Question: i'm try to send some simple email to for example test@blabla.com
First of all, I've already tried it in my Localhost, and it worked, the problem was when i uploaded it to my Server
the Server i'm using is windows server 2012 R2, with IIS 7 (not really sure with the version but i believe it's 7 and above)
hosted successfully with no problem, just the send email method don't work...
I've already add SMTP feature, set the SMTP E-MAIL(Yes, there are no SMTP Virtual server in IIS 7 and above)
'''
public ActionResult SendTestEmail()
{
var test_address = "test@blabla.com";
try
{
// Initialize WebMail helper
WebMail.SmtpServer = "localhost";
WebMail.SmtpPort = 25; // Or the port you've been told to use
WebMail.EnableSsl = false;
WebMail.UserName = "";
WebMail.Password = "";
WebMail.From = "admin@testserver.com"; // random email
WebMail.Send(to: test_address,
subject: "Test email message",
body: "This is a debug email message"
);
}
catch (Exception ex)
{
ViewBag.errorMessage = ex.Message; // catch error
}
return View();
}
'''
here is my SMTP E-mail settings:

the error message are: Mailbox unavailable. The server response was: 5.7.1 Unable to relay for test@blabla.com (this happens when i leave the E-mail address textbox empty, this also happens when i've entering any email format such as sample@email.com / my primary e-mail)
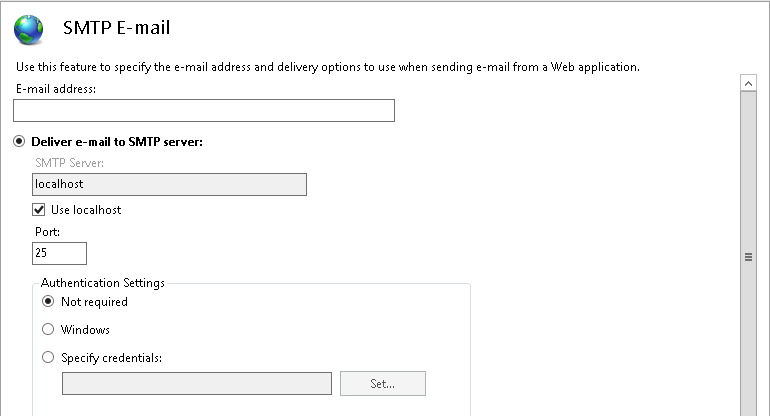
Answer: You need to set your smtp settings to a real smtp server....
<URL> if you don't have access to your own...
Here's a nice bit of code for you... <URL>
'''
public class MailModel
{
public string From { get; set; }
public string To { get; set; }
public string Subject { get; set; }
public string Body { get; set; }
}
'''
- Notice where the smtp settings are stated
'''
using System;
using System.Collections.Generic;
using System.Linq;
using System.Net.Mail;
using System.Web;
using System.Web.Mvc;
namespace SendMail.Controllers
{
public class SendMailerController : Controller
{
// GET: /SendMailer/
public ActionResult Index()
{
return View();
}
[HttpPost]
public ViewResult Index(SendMail.Models.MailModel _objModelMail)
{
if (ModelState.IsValid)
{
MailMessage mail = new MailMessage();
mail.To.Add(_objModelMail.To);
mail.From = new MailAddress(_objModelMail.From);
mail.Subject = _objModelMail.Subject;
string Body = _objModelMail.Body;
mail.Body = Body;
mail.IsBodyHtml = true;
SmtpClient smtp = new SmtpClient();
smtp.Host = "smtp.gmail.com";
smtp.Port = 587;
smtp.UseDefaultCredentials = false;
smtp.Credentials = new System.Net.NetworkCredential
("username", "password");// Enter senders User name and password
smtp.EnableSsl = false;
smtp.Send(mail);
return View("Index", _objModelMail);
}
else
{
return View();
}
}
}
}
'''
'''
@model SendMail.Models.MailModel
@{
ViewBag.Title = "Index";
}
<h2>Index</h2>
<fieldset>
<legend>Send Email</legend>
@using (Html.BeginForm())
{
@Html.ValidationSummary()
<p>From: </p>
<p>@Html.TextBoxFor(m=>m.From)</p>
<p>To: </p>
<p>@Html.TextBoxFor(m=>m.To)</p>
<p>Subject: </p>
<p>@Html.TextBoxFor(m=>m.Subject)</p>
<p>Body: </p>
<p>@Html.TextAreaFor(m=>m.Body)</p>
<input type ="submit" value ="Send" />
}
</fieldset>
'''
<URL>
1. start->administrative tools->server manager, go to features, select "add features", tick "smtp server" (if it is not already installed), choose to install the required "remote server admin toos"
2. check to confirm that "Simple Mail Transfer Protocol (SMTP)" service is running, if so, we are good to go.
3. start->administrative tools>internet info services(iis) 6.0
4. make sure that SMTP virtual server/default smtp server is running, if not, right click, then choose "start"
5. in IIS7, go to website/virtual directory, double click "SMTP E-mail", Click on "Deliver e-mail to SMTP server", check the "Use localhost" checkmark